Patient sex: M
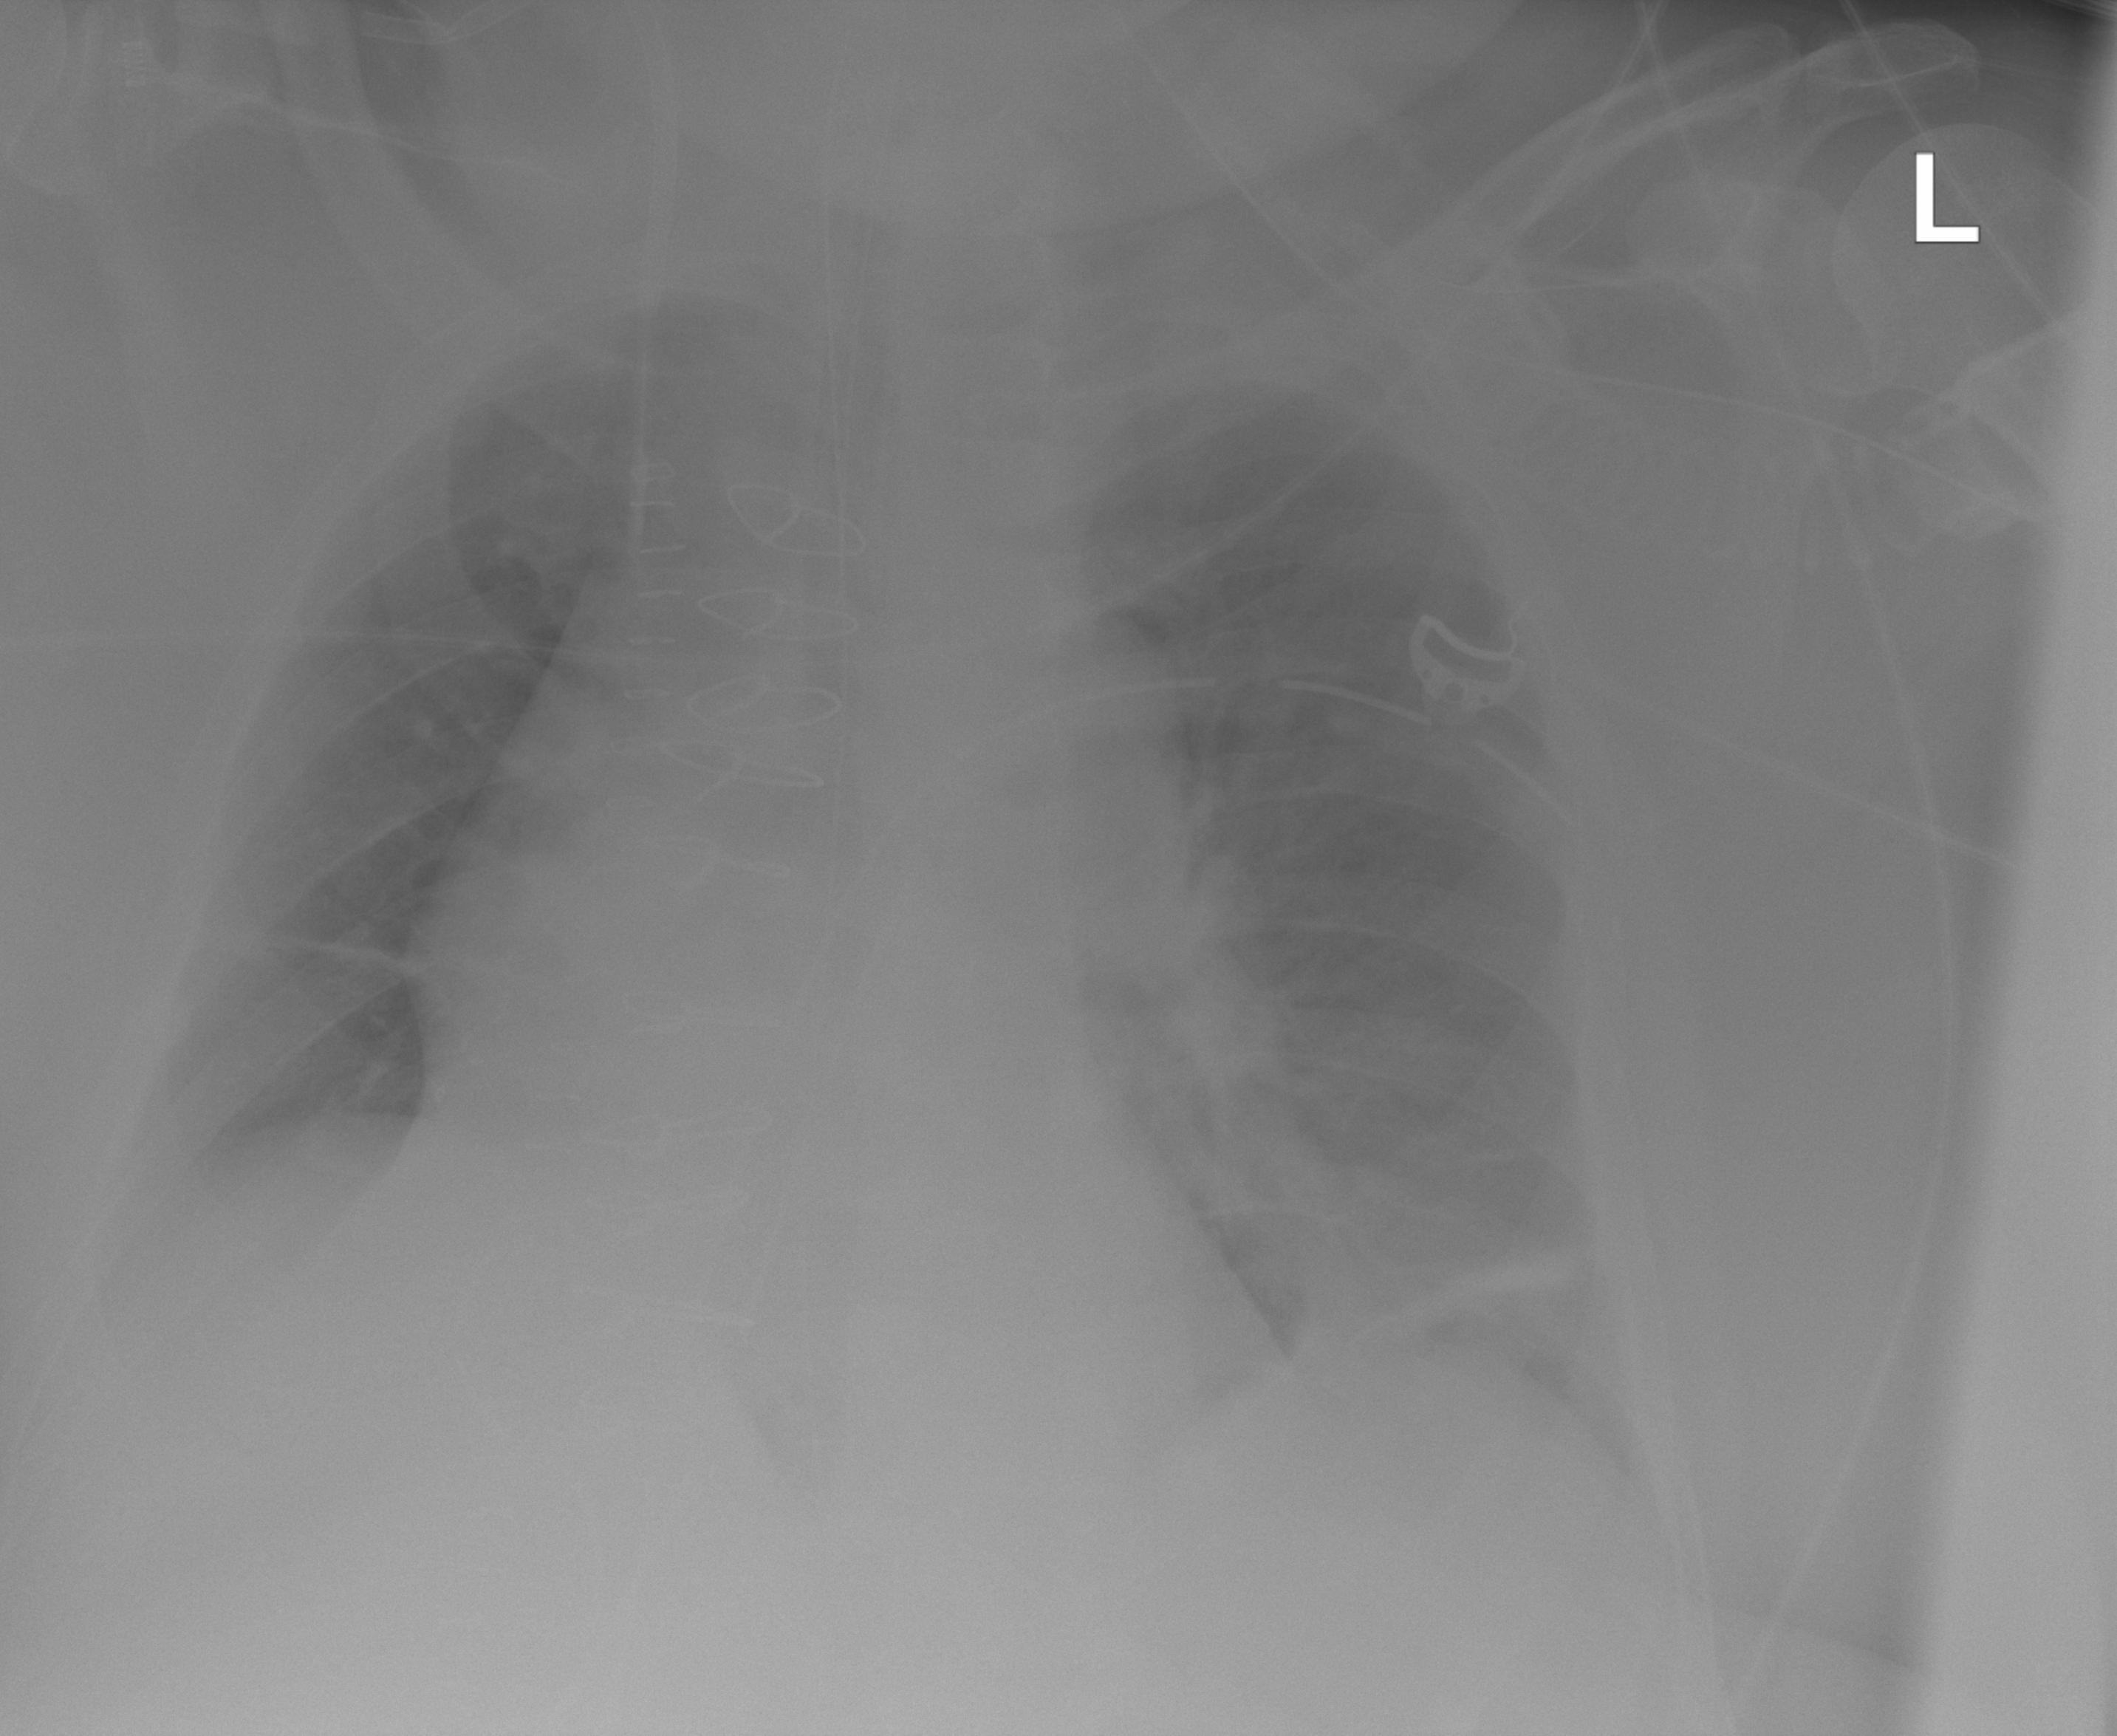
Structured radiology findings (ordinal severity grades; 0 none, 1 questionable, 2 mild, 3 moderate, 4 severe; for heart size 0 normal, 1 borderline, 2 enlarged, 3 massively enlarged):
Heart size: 2
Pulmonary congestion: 2
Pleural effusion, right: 0
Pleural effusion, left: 0
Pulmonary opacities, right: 0
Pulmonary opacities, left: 0
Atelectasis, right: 1
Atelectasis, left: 2